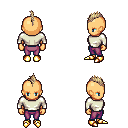
a pixel art fantasy rpg character, female body template, human, tanned skin, white long-sleeve shirt, magenta pants, white blonde mohawk hairstyle, gold boots, four views (front, back, left, right), 2x2 character sprite sheet, small pixel art, hard edges, no anti-aliasing